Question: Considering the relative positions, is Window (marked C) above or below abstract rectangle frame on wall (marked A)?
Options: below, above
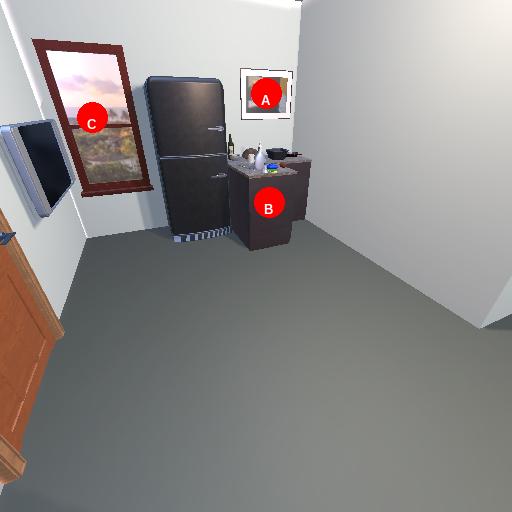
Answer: below